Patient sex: M
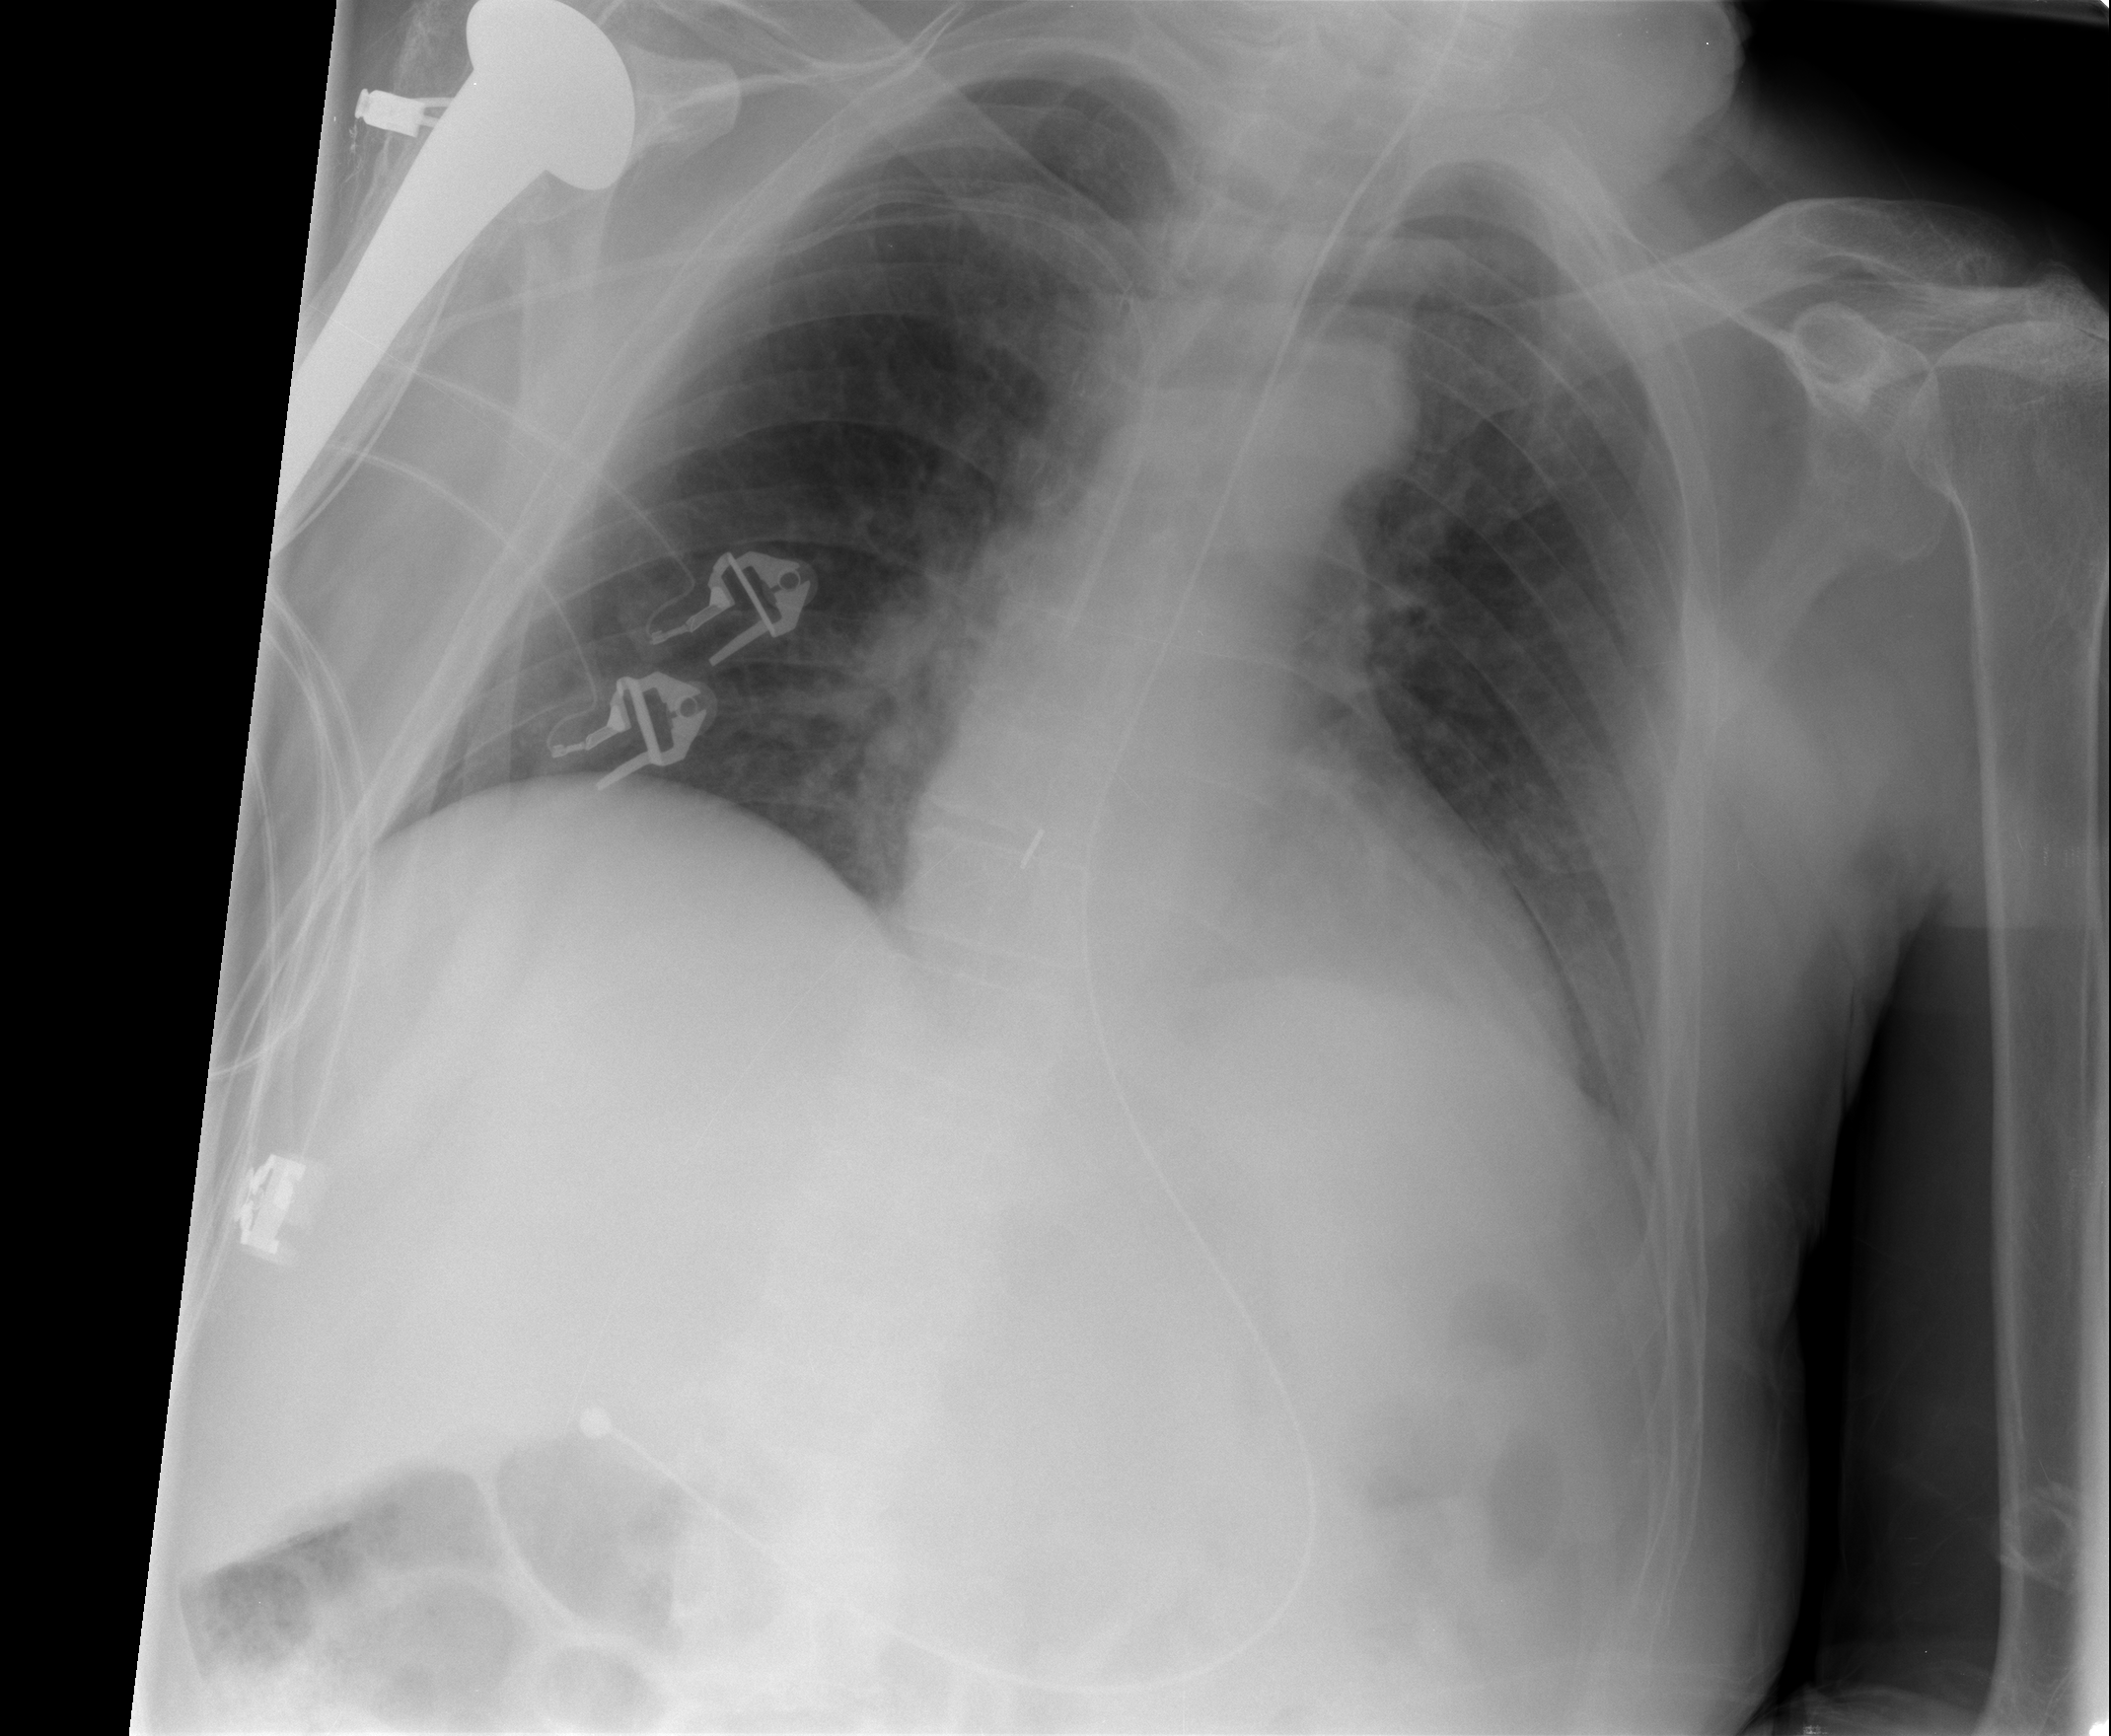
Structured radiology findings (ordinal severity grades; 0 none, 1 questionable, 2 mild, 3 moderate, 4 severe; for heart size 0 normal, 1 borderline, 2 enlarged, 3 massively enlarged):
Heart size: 0
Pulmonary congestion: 2
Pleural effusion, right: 0
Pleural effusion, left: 0
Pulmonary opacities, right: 1
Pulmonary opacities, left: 1
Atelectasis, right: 0
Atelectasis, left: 0